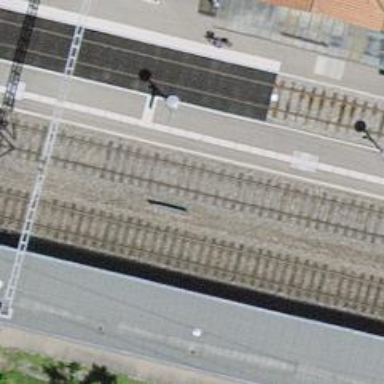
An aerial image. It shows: Public transport stop position.